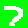
Digit: 7